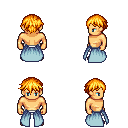
a pixel art fantasy rpg character, male body template, human, tanned skin, overskirt, white pants, light blonde short bangs hairstyle, brown shoes, four views (front, back, left, right), 2x2 character sprite sheet, small pixel art, hard edges, no anti-aliasing